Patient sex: M
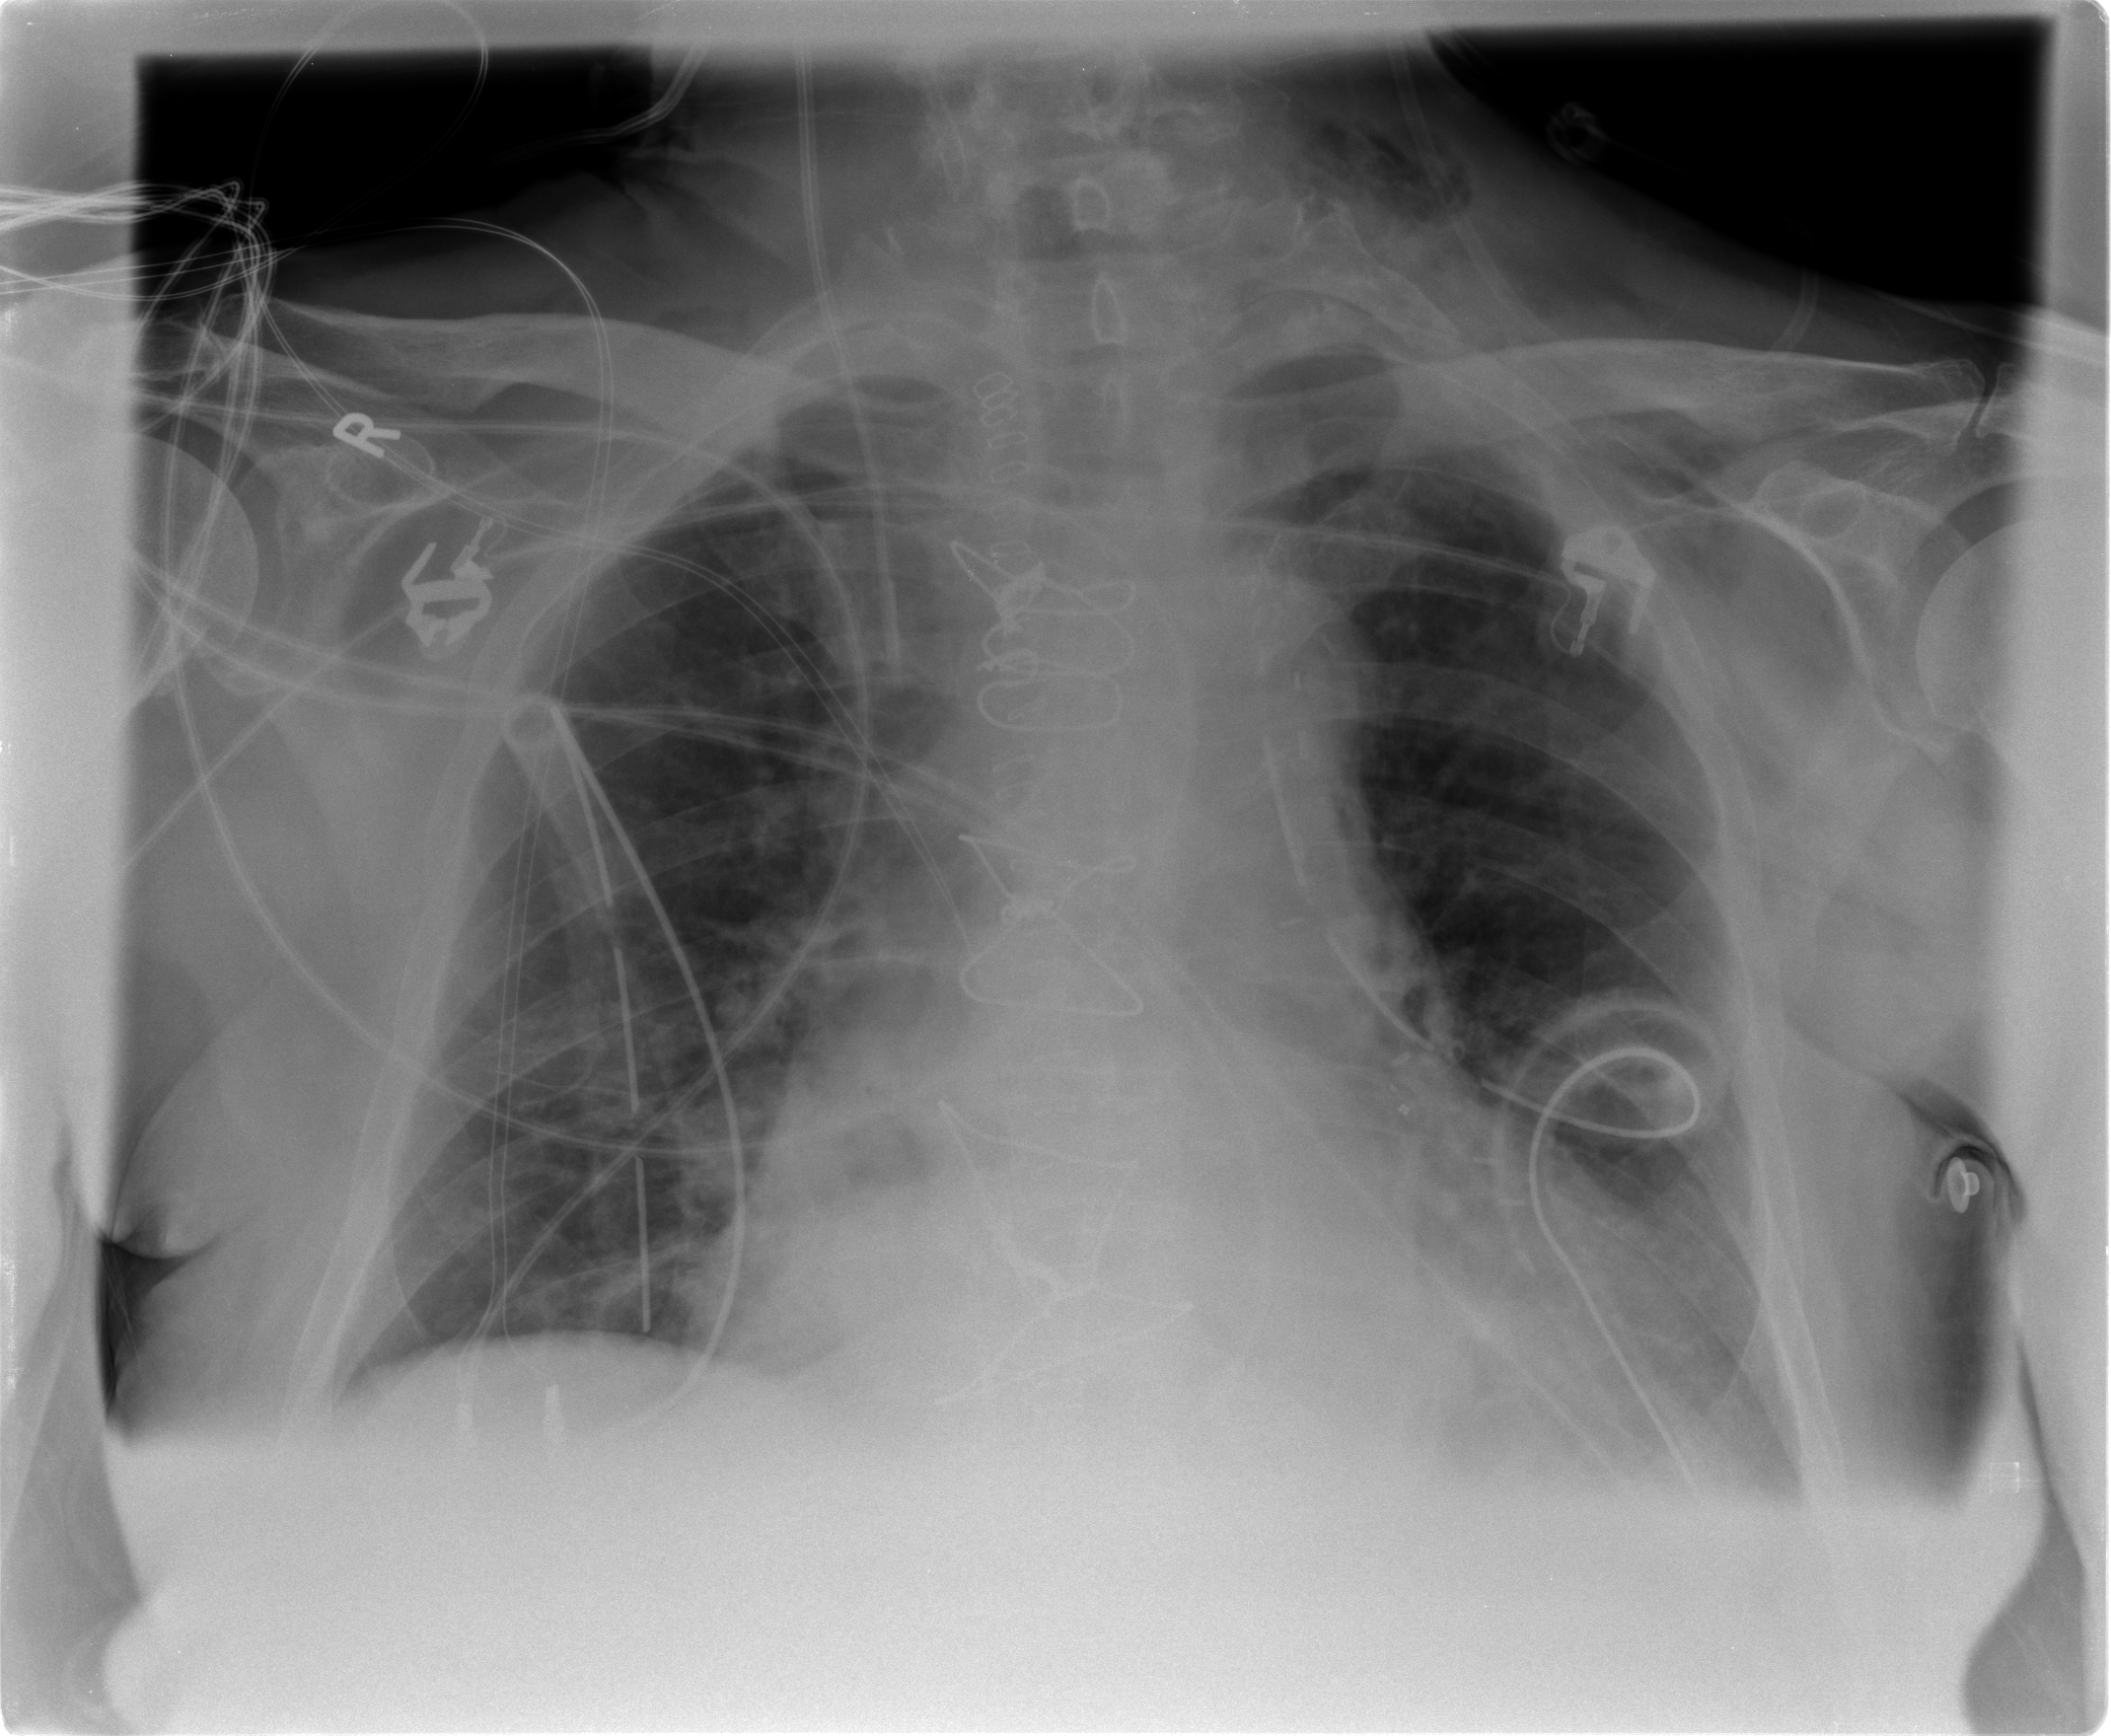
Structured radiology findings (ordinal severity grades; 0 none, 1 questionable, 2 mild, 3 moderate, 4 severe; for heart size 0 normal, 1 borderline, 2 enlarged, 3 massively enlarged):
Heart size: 2
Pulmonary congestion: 2
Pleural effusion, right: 0
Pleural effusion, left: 0
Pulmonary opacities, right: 2
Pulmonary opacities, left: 0
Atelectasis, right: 2
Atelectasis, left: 2